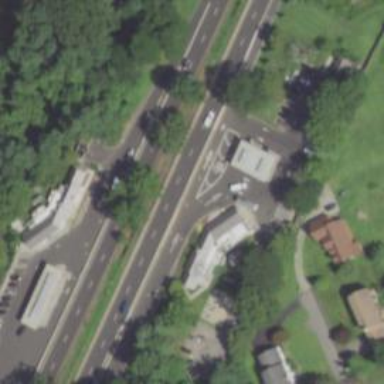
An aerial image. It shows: Convenience shop.